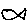
Label: fish